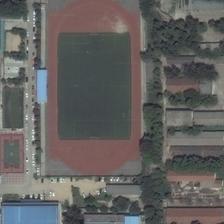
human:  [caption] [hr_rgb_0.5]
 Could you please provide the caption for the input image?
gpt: a playground with a basketball field next to it is surrounded by many green trees and many buildings .

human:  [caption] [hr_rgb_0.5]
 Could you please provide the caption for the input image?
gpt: the gaps betwwen buildings and this football field are integrated with lush plants .

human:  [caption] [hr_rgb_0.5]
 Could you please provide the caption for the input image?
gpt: some buildings and many green trees are around a playground and a basketball field .

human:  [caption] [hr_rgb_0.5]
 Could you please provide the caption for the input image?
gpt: a playground next to a road is semisurrounded by many green trees and buildings .

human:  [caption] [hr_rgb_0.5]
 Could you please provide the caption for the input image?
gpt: a playground next to a road is semisurrounded by many green trees and buildings .